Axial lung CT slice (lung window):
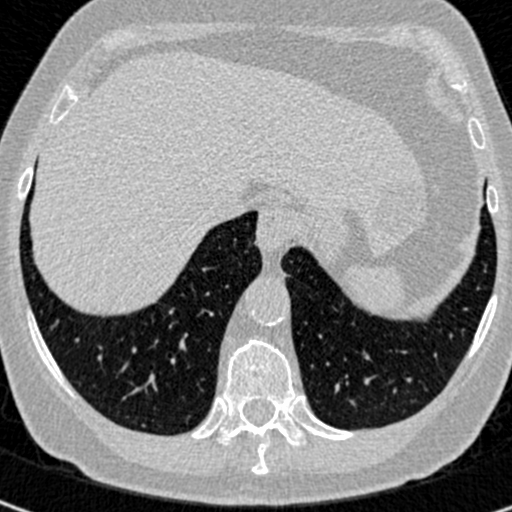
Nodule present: no